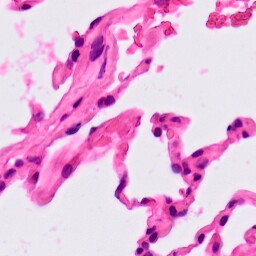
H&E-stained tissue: Lung